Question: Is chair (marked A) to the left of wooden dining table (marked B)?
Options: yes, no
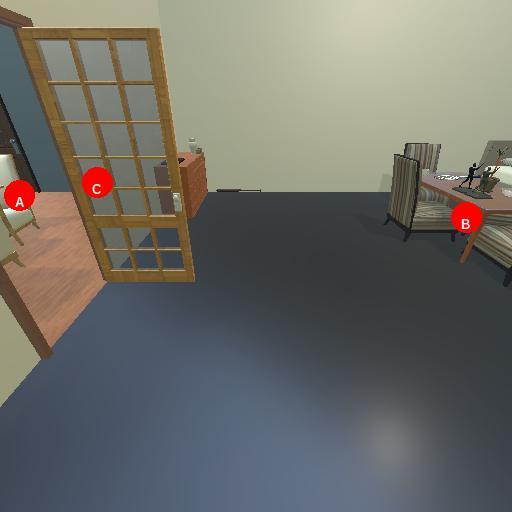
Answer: yes